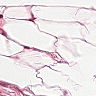
Metastatic tissue present: no